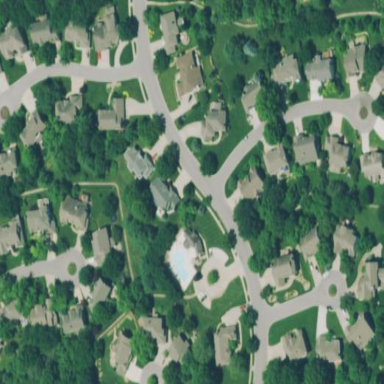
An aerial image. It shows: This residential area consists of single-family homes.